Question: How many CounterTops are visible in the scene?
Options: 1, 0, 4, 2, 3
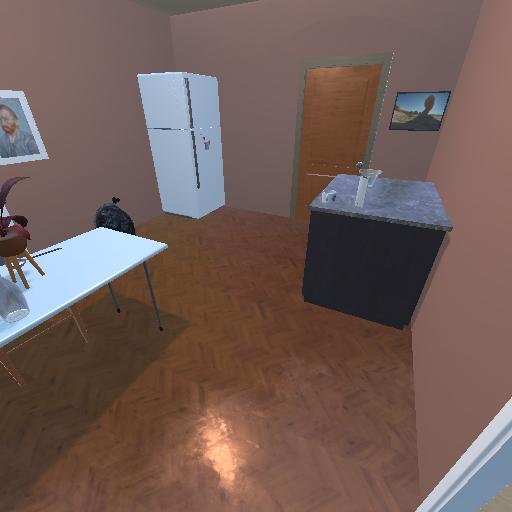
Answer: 1